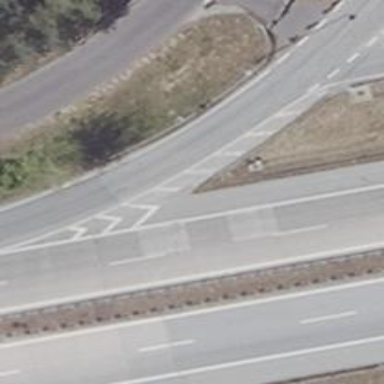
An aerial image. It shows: Motorway link.